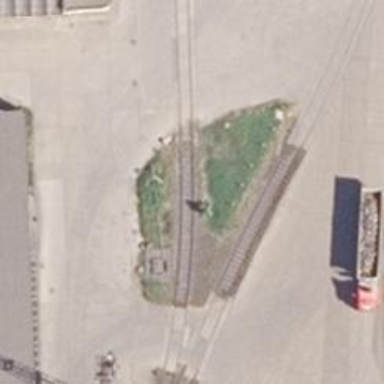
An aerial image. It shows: Railway spur service.